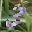
Label: 3